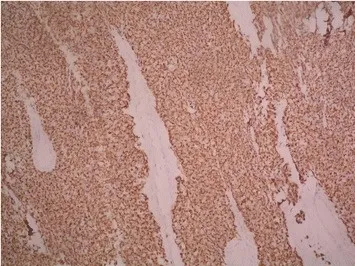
Immunohistochemistry, 10 x 10 X shows tumor cells showing desmin positivity.
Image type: pathology (immunostaining)